I will show an image sequence of human cooking. I have annotated the images with numbered circles. Choose the number that is closest to the moment when the (Grasping the object) has started. You are a five-time world champion in this game. Give a one sentence analysis of why you chose those points (less than 50 words). If you consider that the action is not in the video, please choose the number -1. Provide your answer at the end in a json file of this format: {"points": []}
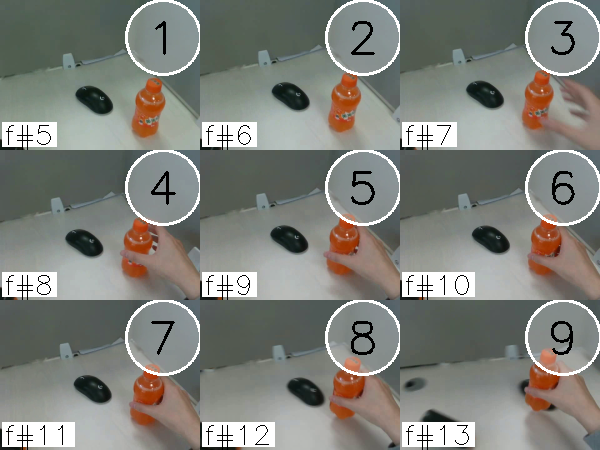
Frame 5 shows the clearest moment of hand-object contact.
{"points": [5]}